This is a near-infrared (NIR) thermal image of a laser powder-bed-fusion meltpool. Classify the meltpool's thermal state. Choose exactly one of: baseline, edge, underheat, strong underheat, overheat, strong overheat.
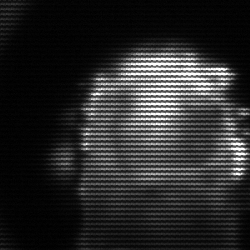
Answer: baseline